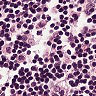
Metastatic tissue present: no